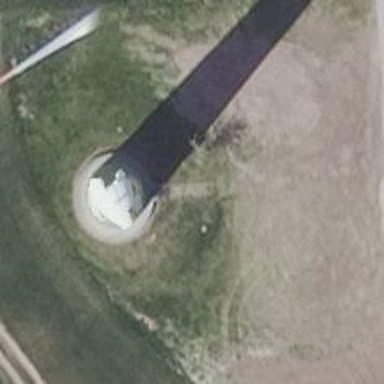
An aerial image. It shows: Wind generator powered by horizontal-axis wind turbine.